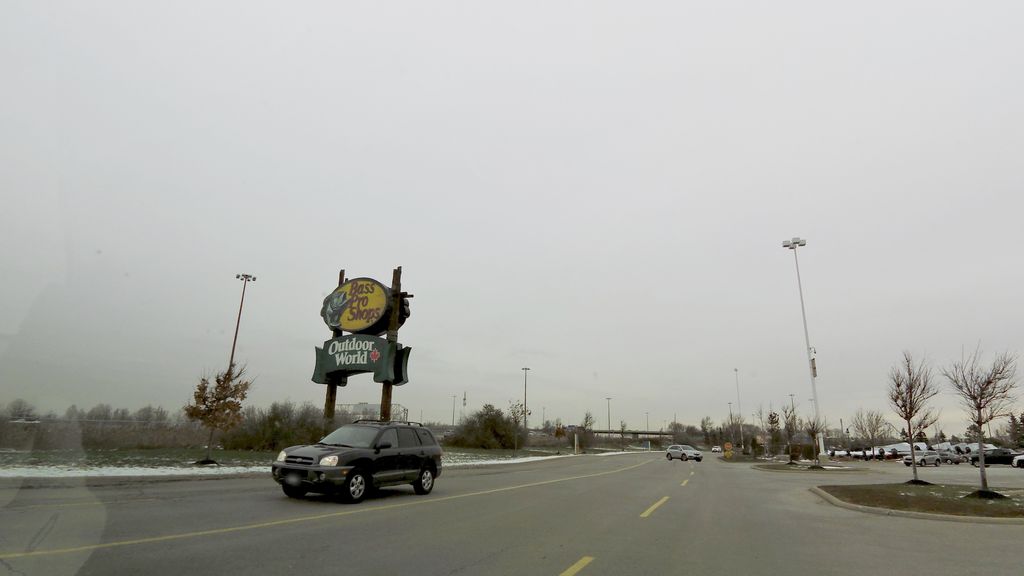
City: toronto